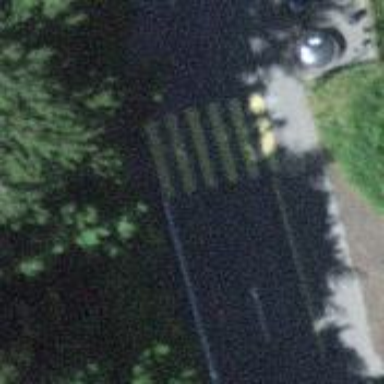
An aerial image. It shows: Uncontrolled zebra crossing on the road.